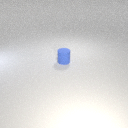
small blue rubber cylinder